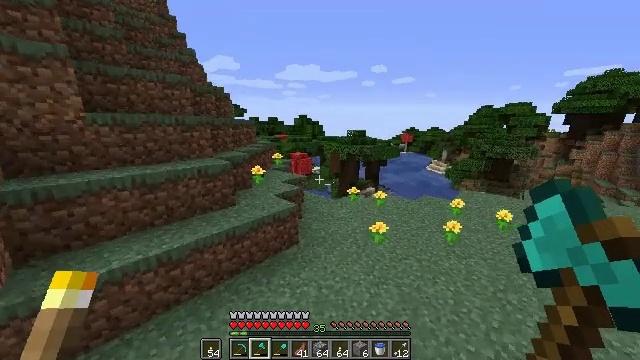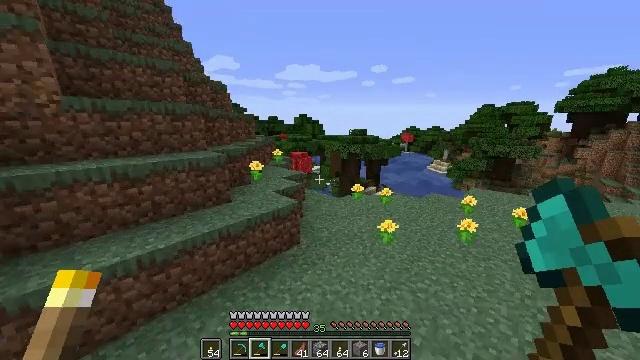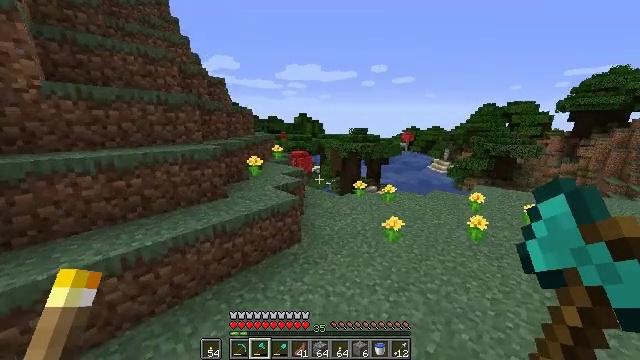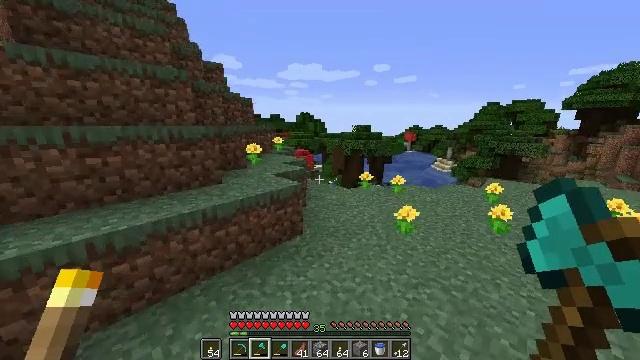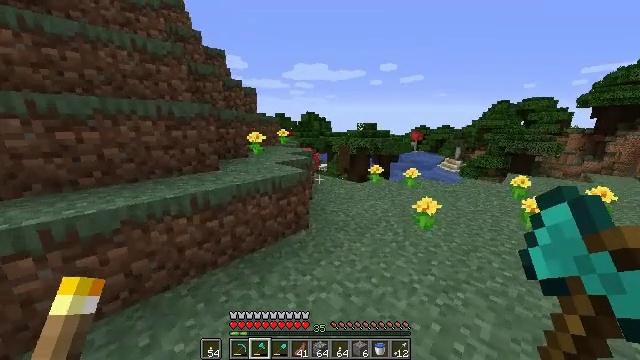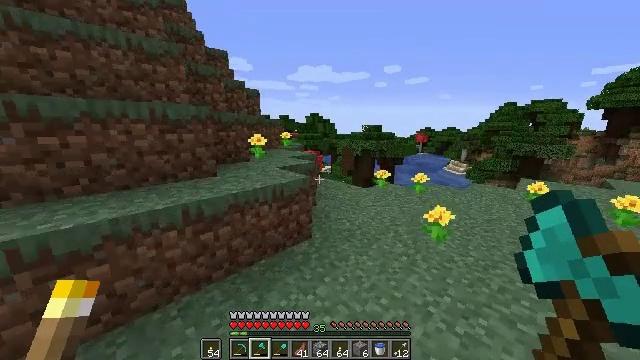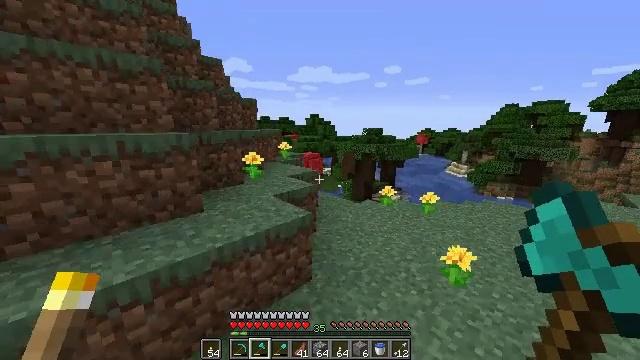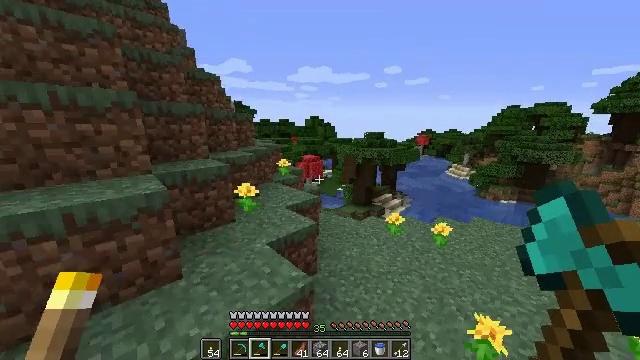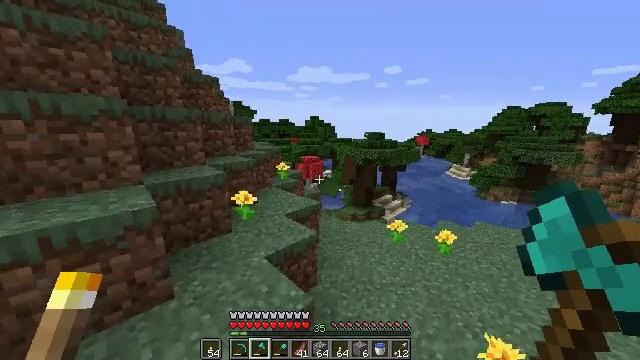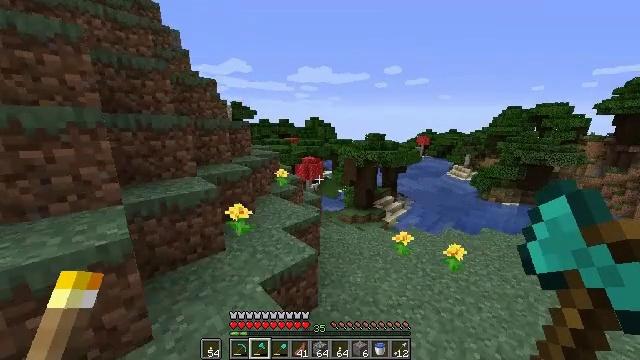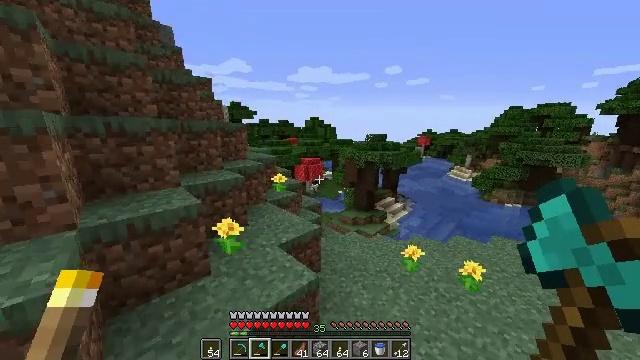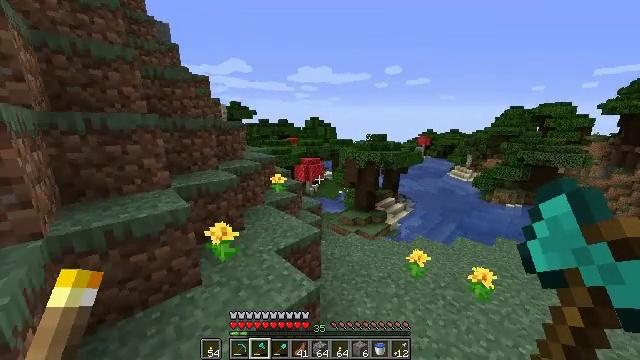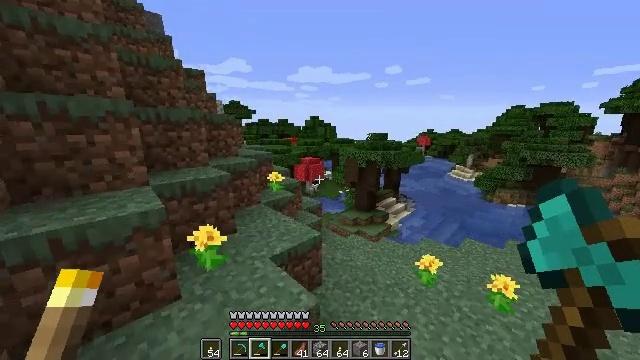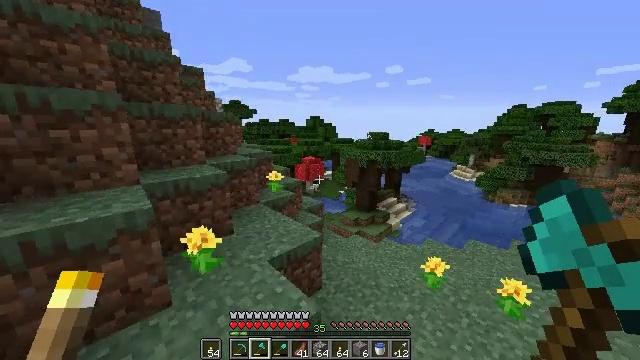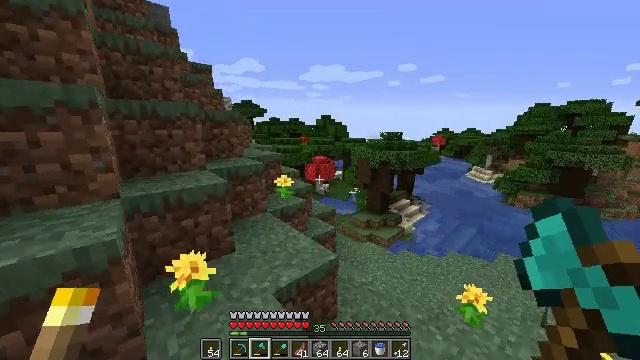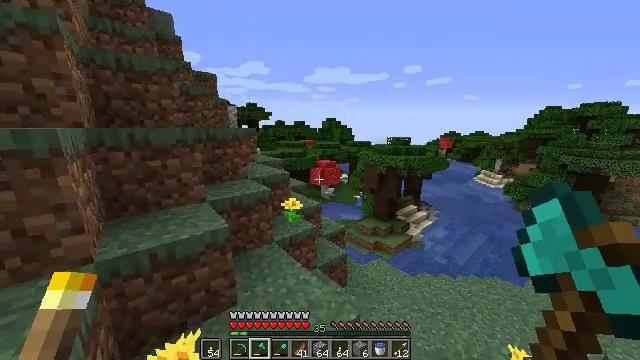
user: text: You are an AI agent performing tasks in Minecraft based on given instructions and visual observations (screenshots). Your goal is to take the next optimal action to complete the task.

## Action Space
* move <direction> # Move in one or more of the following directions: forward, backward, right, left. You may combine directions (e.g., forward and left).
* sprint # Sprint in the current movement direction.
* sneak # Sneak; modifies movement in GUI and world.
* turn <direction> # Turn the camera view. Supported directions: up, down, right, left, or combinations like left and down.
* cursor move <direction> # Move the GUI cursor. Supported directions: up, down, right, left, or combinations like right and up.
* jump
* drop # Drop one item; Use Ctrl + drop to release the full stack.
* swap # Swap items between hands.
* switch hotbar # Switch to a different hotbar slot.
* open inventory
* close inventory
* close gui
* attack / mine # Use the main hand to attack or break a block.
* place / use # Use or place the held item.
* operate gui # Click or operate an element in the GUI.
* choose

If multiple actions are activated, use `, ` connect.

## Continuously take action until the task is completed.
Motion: motion action
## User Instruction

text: Gather oak leaves by attacking.
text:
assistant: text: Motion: move forward, sprint, jump
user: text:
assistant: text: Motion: move forward, sprint, jump
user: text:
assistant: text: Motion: move forward, sprint, jump
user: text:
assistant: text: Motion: move forward, sprint, turn left, jump
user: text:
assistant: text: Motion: move forward, sprint, turn left, jump
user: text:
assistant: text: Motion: move forward, sprint, jump
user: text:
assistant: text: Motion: move forward, sprint, jump
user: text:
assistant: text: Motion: move forward, sprint, jump
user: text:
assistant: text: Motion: move forward, sprint, jump
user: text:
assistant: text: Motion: move forward, sprint, jump
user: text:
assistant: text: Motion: move forward, sprint, jump
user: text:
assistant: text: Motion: move forward, sprint, jump
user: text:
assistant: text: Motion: move forward and move left, sprint, jump
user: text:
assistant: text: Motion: move forward and move left, sprint, turn left, jump
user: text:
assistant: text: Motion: move forward and move left, sprint, turn left, jump
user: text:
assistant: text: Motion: move forward, sprint, jump
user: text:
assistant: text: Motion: move forward, sprint, jump
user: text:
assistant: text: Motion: move forward, sprint, jump
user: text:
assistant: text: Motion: move forward, sprint, jump
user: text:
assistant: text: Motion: move forward and move right, sprint, jump
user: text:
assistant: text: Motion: move forward and move right, sprint, jump
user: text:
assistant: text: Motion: move forward and move right, sprint, jump
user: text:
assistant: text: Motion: move forward and move right, sprint, turn left and down, jump
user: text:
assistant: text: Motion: move forward, sprint, turn left, jump
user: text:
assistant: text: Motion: move forward, sprint, turn left, jump
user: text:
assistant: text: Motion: move forward, sprint, turn left, jump
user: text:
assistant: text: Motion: move forward, sprint, turn left, jump
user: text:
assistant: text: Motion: move forward, sprint, jump
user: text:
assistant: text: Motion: move forward, sprint, turn left, jump
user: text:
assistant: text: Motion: move forward, sprint, turn left, jump